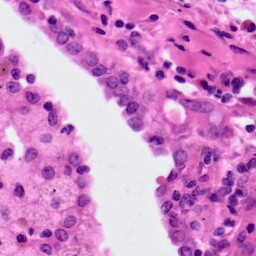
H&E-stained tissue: Lung